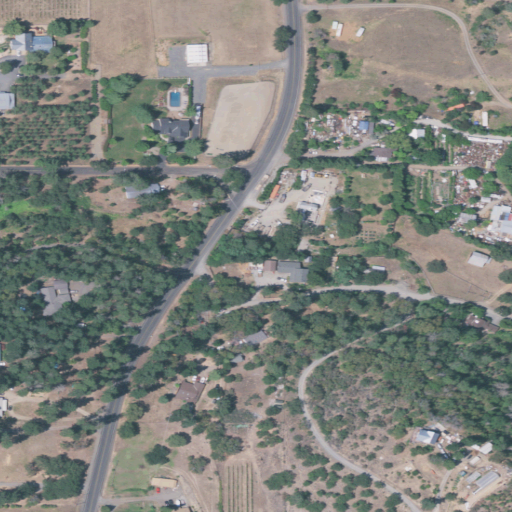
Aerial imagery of valley in Oregon named Spencer Gulch containing pasture, shrub, open development, low intensity development, evergreen forest, and medium intensity development